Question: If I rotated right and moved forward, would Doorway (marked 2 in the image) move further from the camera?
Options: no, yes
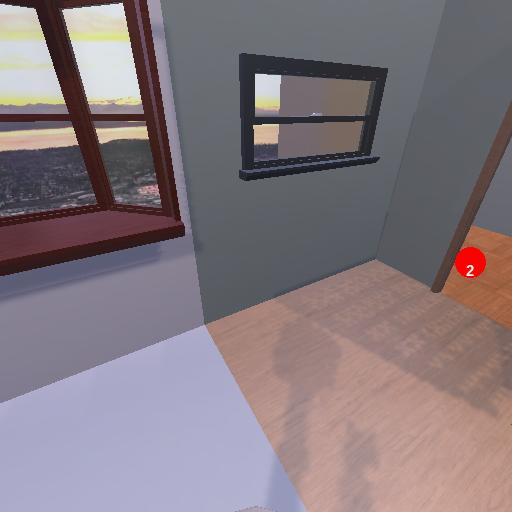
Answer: no